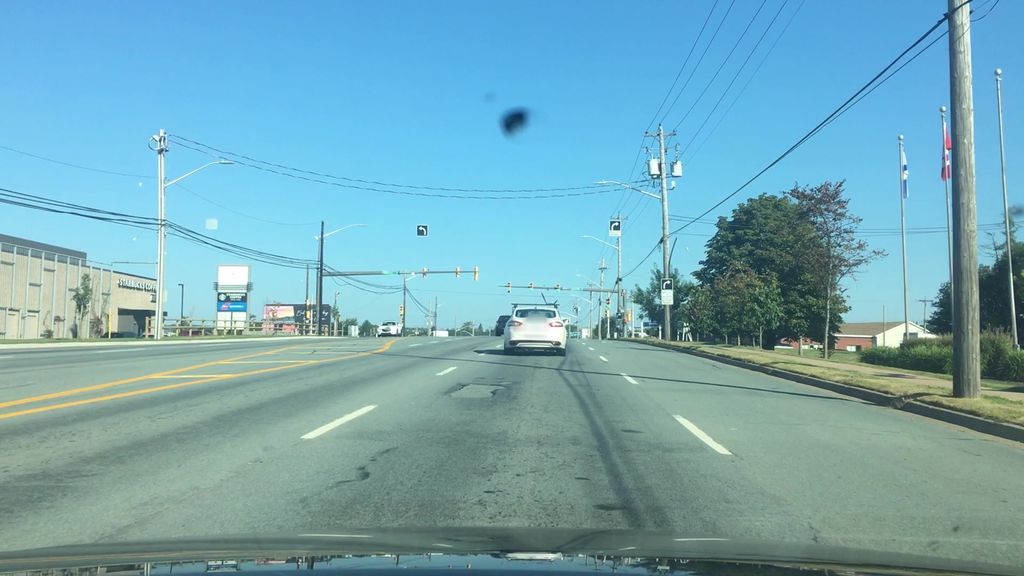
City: halifax